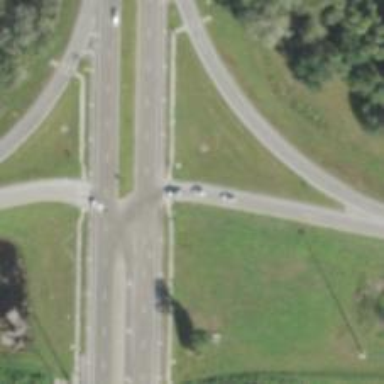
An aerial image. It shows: Asphalt motorway link.